Interaction volume radius: 5 \u00c5
Interaction volume height: 15 \u00c5
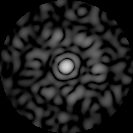
Disorder parameter: 0.8161